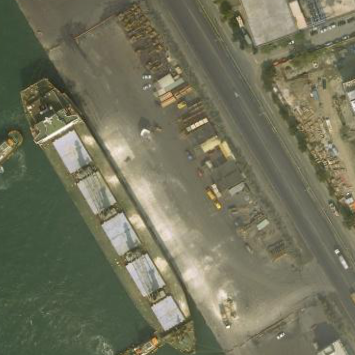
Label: Cargo_ship